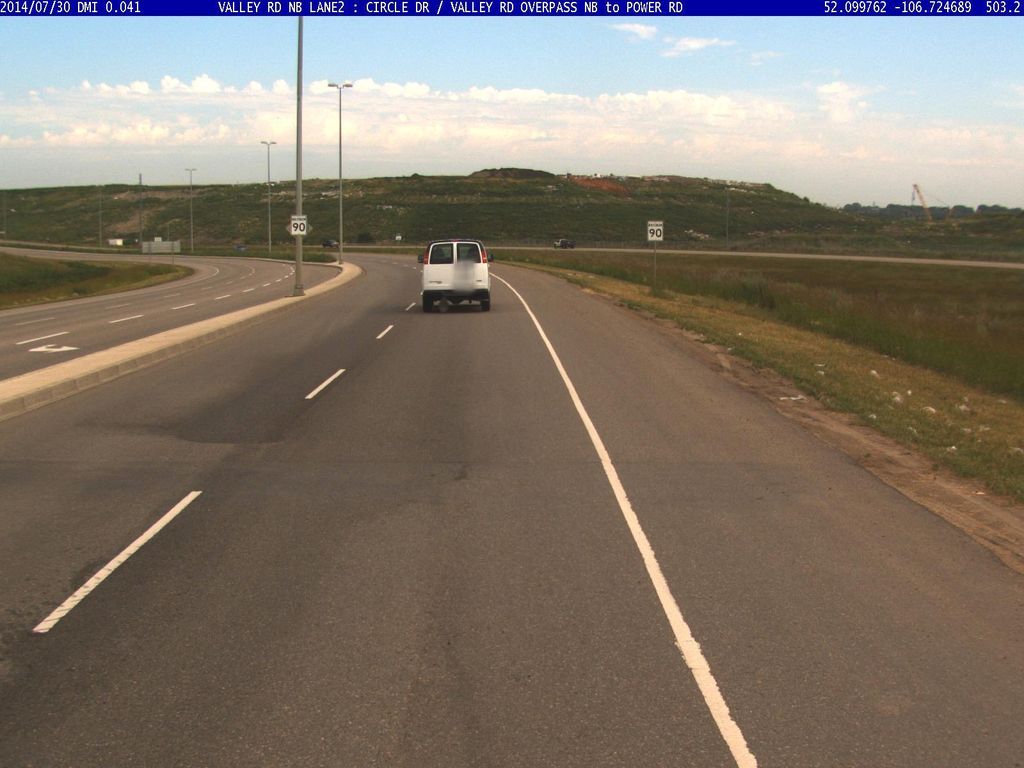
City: saskatoon